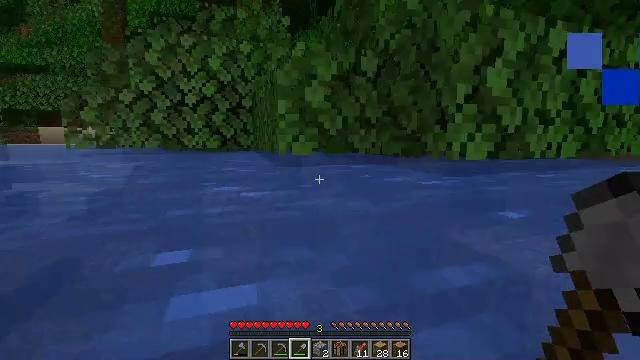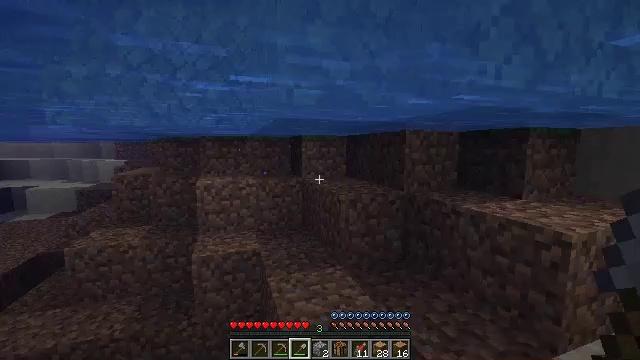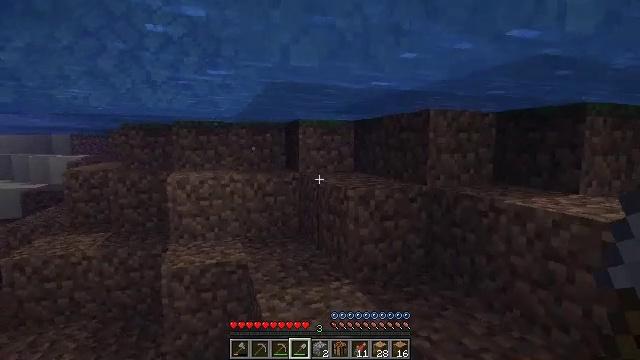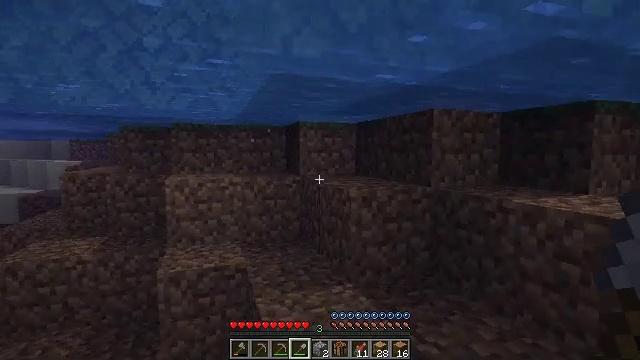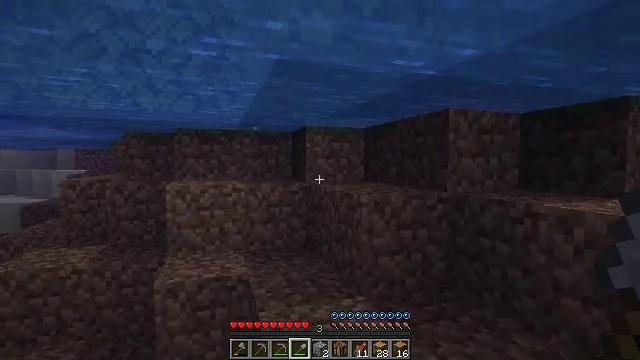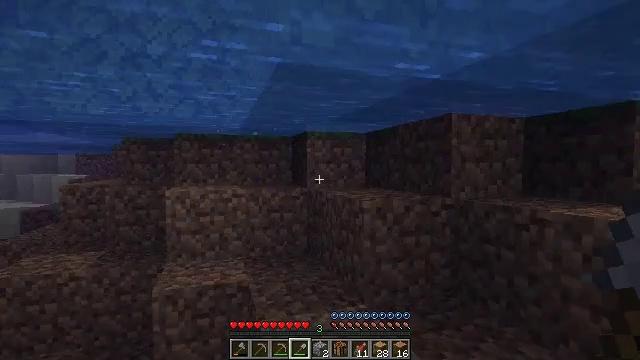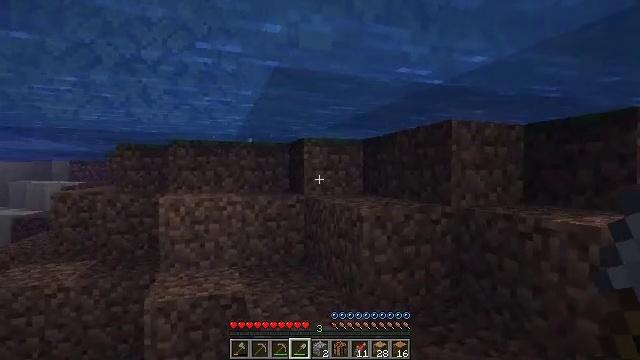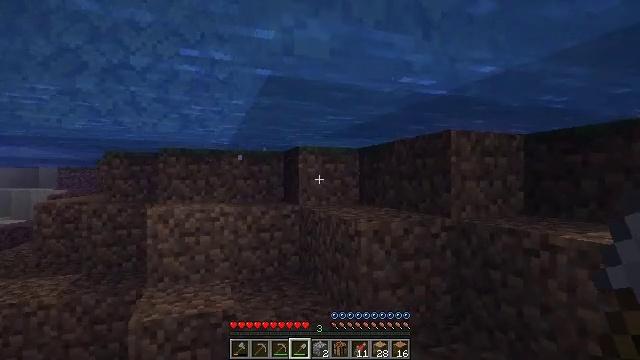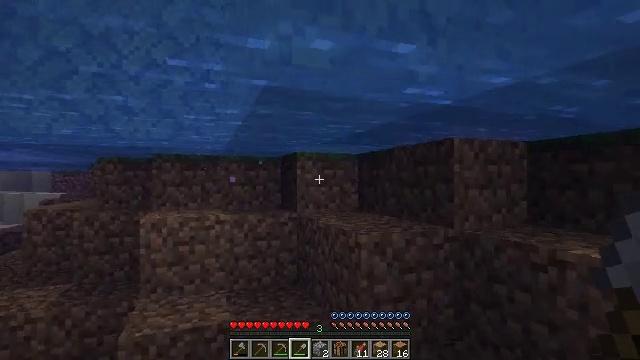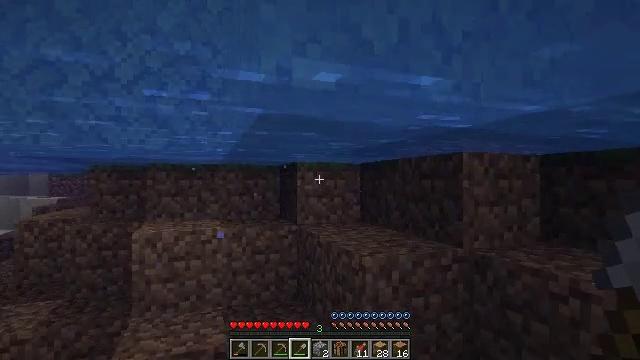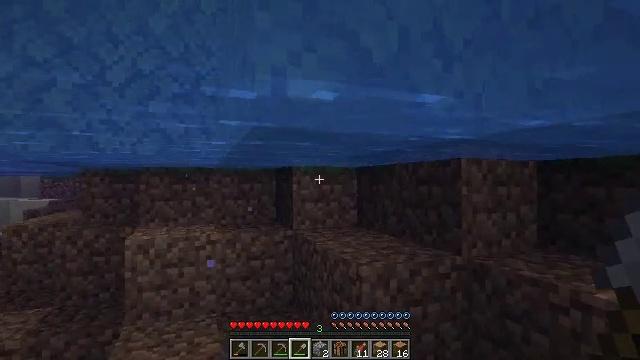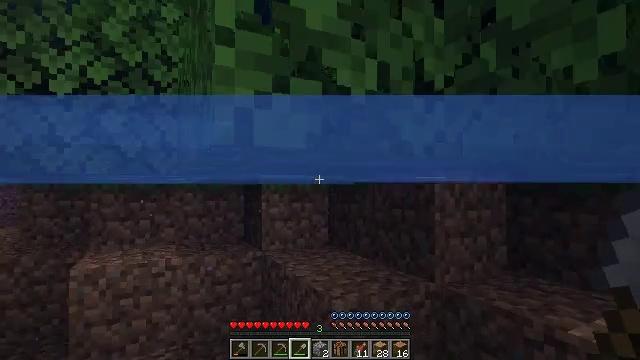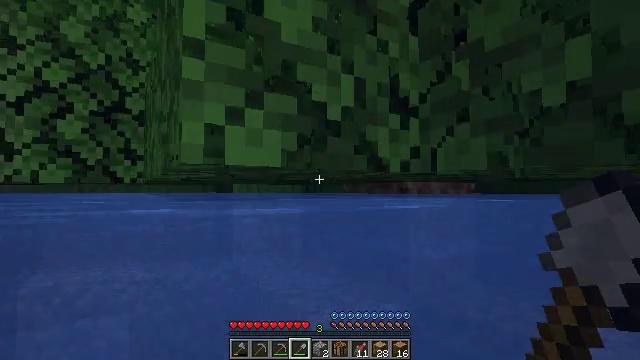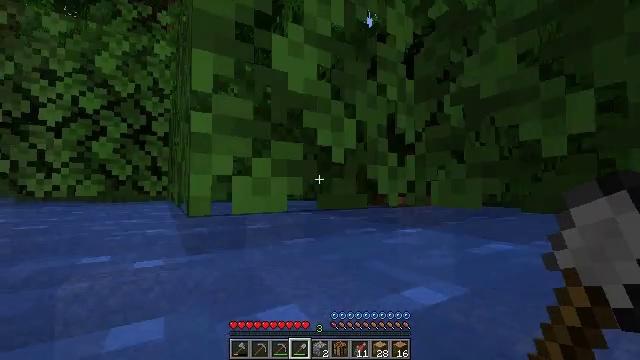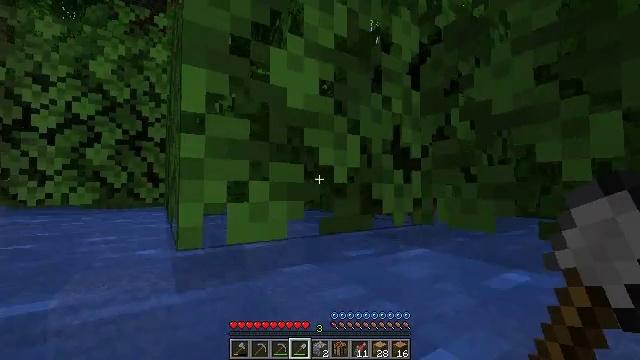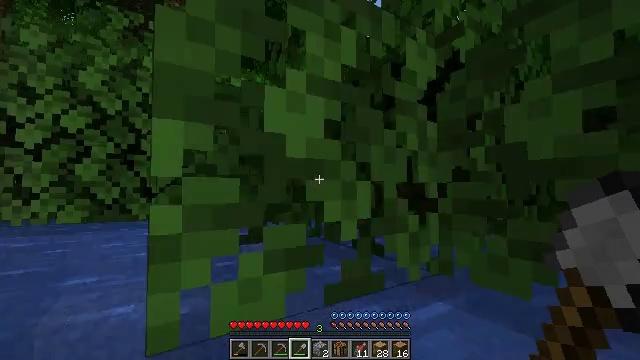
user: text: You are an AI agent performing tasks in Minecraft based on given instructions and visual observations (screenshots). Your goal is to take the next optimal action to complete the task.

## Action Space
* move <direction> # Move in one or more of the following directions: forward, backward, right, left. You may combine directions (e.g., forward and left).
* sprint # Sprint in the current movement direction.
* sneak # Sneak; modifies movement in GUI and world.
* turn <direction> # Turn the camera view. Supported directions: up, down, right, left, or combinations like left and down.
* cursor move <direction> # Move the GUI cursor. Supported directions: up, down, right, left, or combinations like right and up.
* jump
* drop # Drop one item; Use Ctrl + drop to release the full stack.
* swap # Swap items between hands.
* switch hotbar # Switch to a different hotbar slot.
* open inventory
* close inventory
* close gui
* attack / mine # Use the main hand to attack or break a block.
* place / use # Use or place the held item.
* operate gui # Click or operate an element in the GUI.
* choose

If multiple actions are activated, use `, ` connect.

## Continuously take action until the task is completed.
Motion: motion action
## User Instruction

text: Collect some oak leaves.
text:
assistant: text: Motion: move forward, turn up, jump
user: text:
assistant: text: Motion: move forward, jump
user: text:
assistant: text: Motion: move forward, turn up, jump
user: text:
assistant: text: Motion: move forward, turn up, jump
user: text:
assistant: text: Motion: move forward, jump
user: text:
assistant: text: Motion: move forward, turn up, jump
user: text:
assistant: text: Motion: move forward, turn right and up, jump
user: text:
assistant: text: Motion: move forward, jump
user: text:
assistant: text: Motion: move forward, jump
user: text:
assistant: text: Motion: move forward, jump
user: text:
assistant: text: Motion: move forward, turn right, jump
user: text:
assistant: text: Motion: move forward, turn right and up
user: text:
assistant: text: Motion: move forward, jump
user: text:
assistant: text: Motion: move forward, jump
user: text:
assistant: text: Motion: move forward, jump
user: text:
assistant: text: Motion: move forward, jump
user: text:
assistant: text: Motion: move forward, jump
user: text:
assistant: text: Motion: move forward, jump
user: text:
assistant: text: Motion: move forward, turn left, jump
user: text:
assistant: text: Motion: move forward, turn left, jump
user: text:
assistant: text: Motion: move forward, jump
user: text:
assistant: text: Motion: move forward, jump
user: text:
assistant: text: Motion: move forward, jump
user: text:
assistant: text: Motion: move forward, jump
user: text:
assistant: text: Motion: move forward, jump
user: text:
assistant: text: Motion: move forward, turn left, jump
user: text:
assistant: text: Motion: move forward, turn left, jump
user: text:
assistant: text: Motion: move forward, jump
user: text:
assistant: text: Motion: move forward, jump
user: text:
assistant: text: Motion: move forward, jump